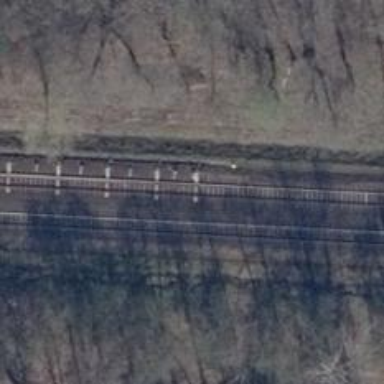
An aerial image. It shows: Railway switch with the turnout side on the left.